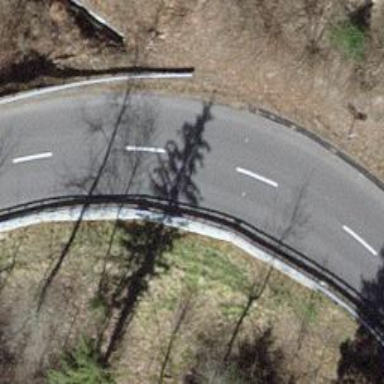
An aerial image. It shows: Guard rail.